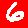
Digit: 6